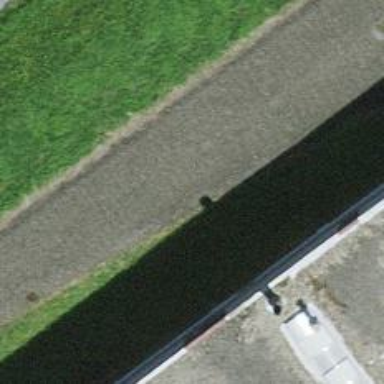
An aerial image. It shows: Abandoned railway spur with one track.